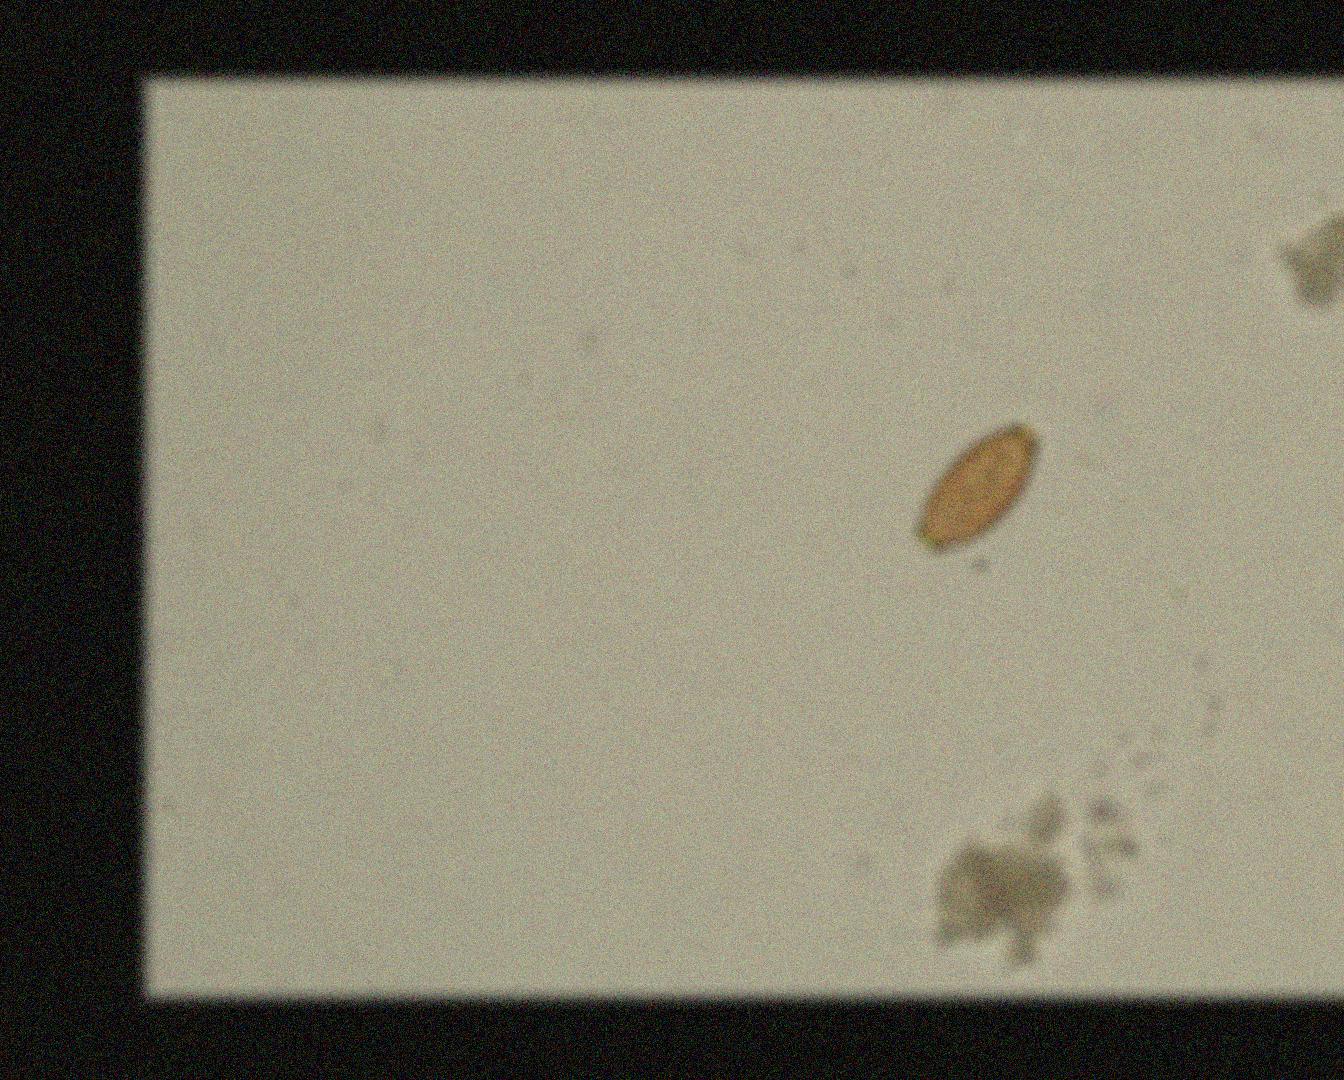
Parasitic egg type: Trichuris trichiura